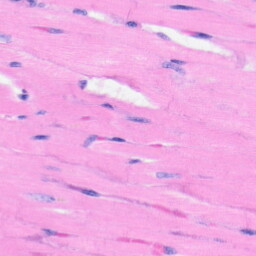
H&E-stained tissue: Heart